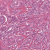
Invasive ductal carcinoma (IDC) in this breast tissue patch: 1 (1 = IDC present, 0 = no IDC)